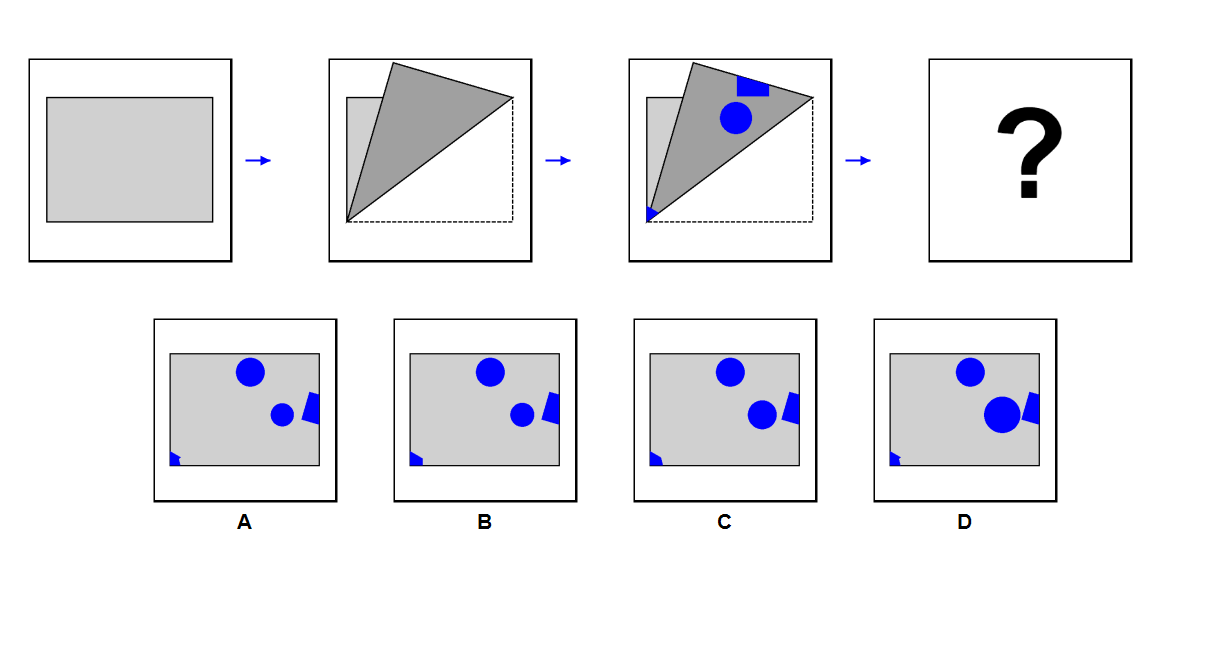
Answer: C